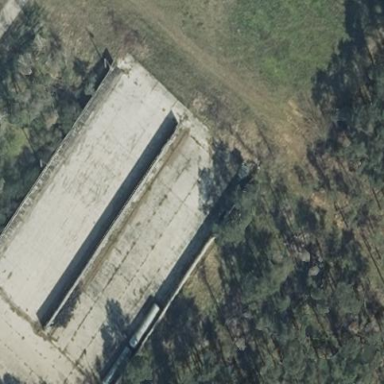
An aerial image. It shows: Bunker silo.